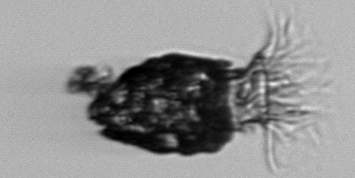
Label: Stenosemella_pacifica